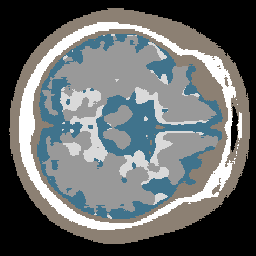
Label: no_lesion